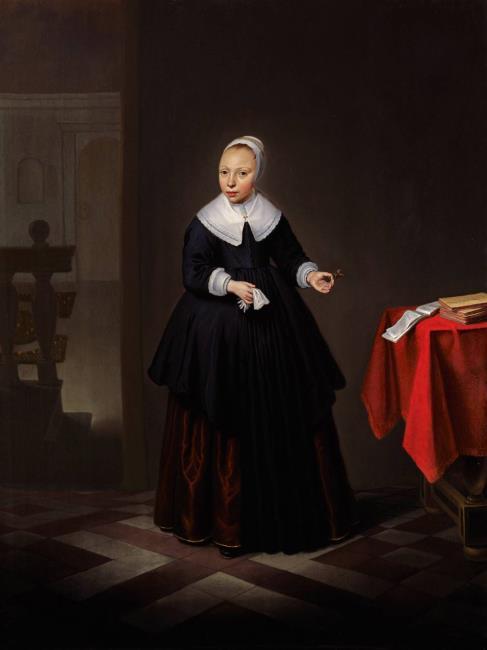
Title: Portrait of an unknown girl
Artist: Isaack Jacobsz. van Hooren
Earliest date: 1648
Latest date: 1650
Genre: painting
Iconography: Gloves
Keywords: girl's portrait, full-length portrait, head to the left, body facing right, standing (position), facing front, glove/gloves in hand, flower in the hand, interior view, table, opened book, checkered stone floor, balustrade, background view from inside to outside, garden, courtyard